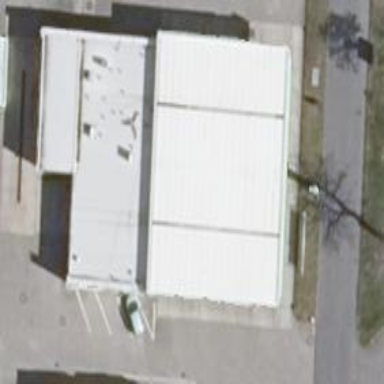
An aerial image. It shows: Fuel station.